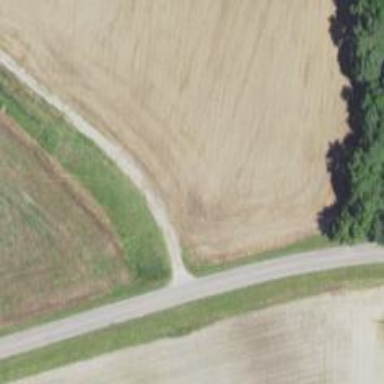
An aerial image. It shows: Driveway leading to service road.